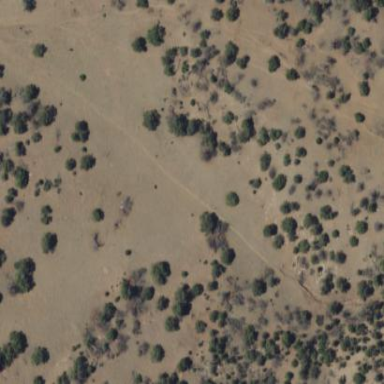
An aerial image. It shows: Patch of scrub vegetation.